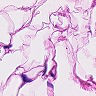
Metastatic tissue present: no